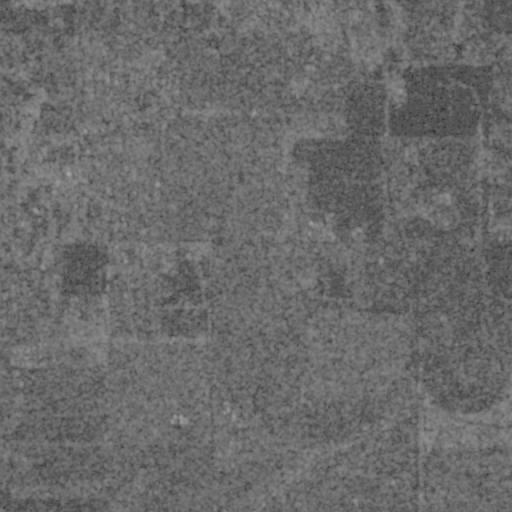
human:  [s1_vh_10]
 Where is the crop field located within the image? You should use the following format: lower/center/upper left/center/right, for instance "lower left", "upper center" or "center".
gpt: The crop field is located in the upper right of the image.
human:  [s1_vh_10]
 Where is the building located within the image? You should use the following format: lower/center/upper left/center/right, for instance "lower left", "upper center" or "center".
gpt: The building is located in the center left of the image.
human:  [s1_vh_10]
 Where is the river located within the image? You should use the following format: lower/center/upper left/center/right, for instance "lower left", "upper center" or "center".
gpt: The river is located in the lower of the image.
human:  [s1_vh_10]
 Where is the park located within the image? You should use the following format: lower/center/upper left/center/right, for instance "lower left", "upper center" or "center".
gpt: There is no park in the image.

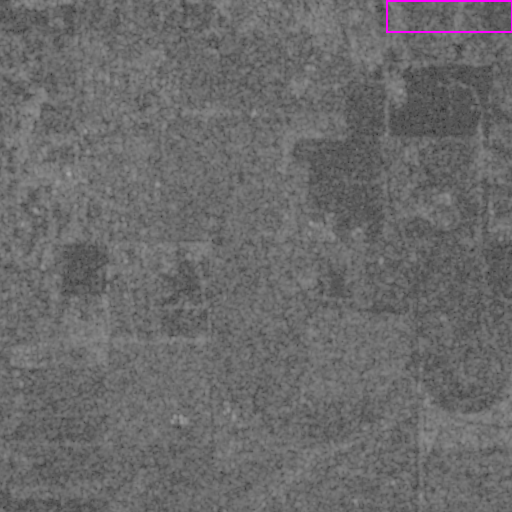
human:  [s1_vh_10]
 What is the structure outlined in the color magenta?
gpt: The structure outlined in magenta is a crop field.
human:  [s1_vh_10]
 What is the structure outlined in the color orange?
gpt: There is no orange outline.